Interaction volume radius: 5 \u00c5
Interaction volume height: 15 \u00c5
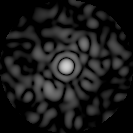
Disorder parameter: 0.8568